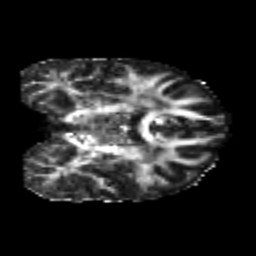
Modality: FA
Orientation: coronal
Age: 20
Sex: male
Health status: healthy
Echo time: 0.074 s